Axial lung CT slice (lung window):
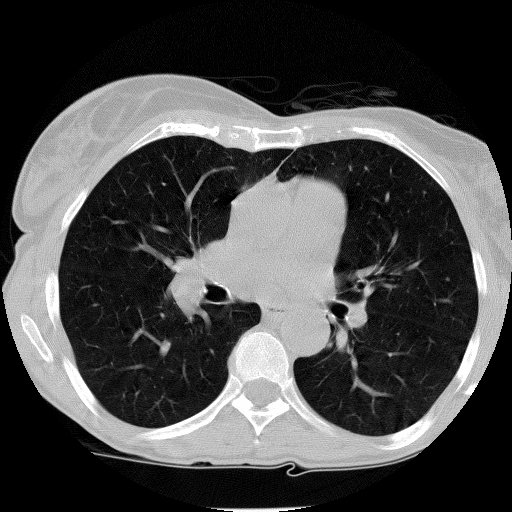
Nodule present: no